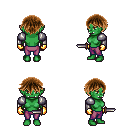
a pixel art fantasy rpg character, female body template, orc, green skin, steel arm armor, magenta pants, brown short bangs hairstyle, gold gloves, dagger, four views (front, back, left, right), 2x2 character sprite sheet, small pixel art, hard edges, no anti-aliasing